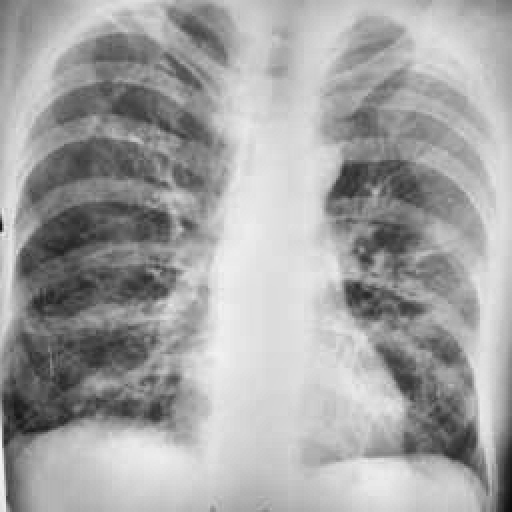
Finding: TUBERCULOSIS